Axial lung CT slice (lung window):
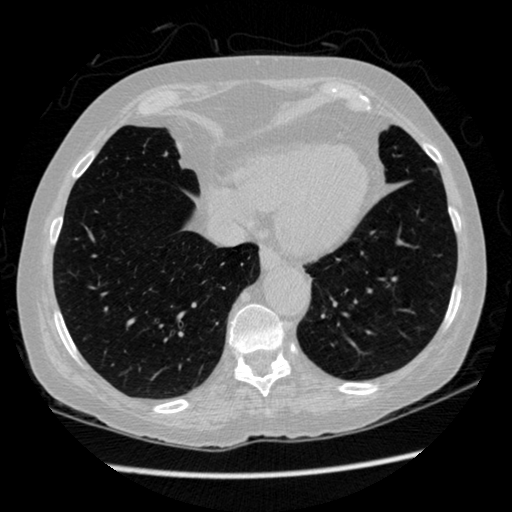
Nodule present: no